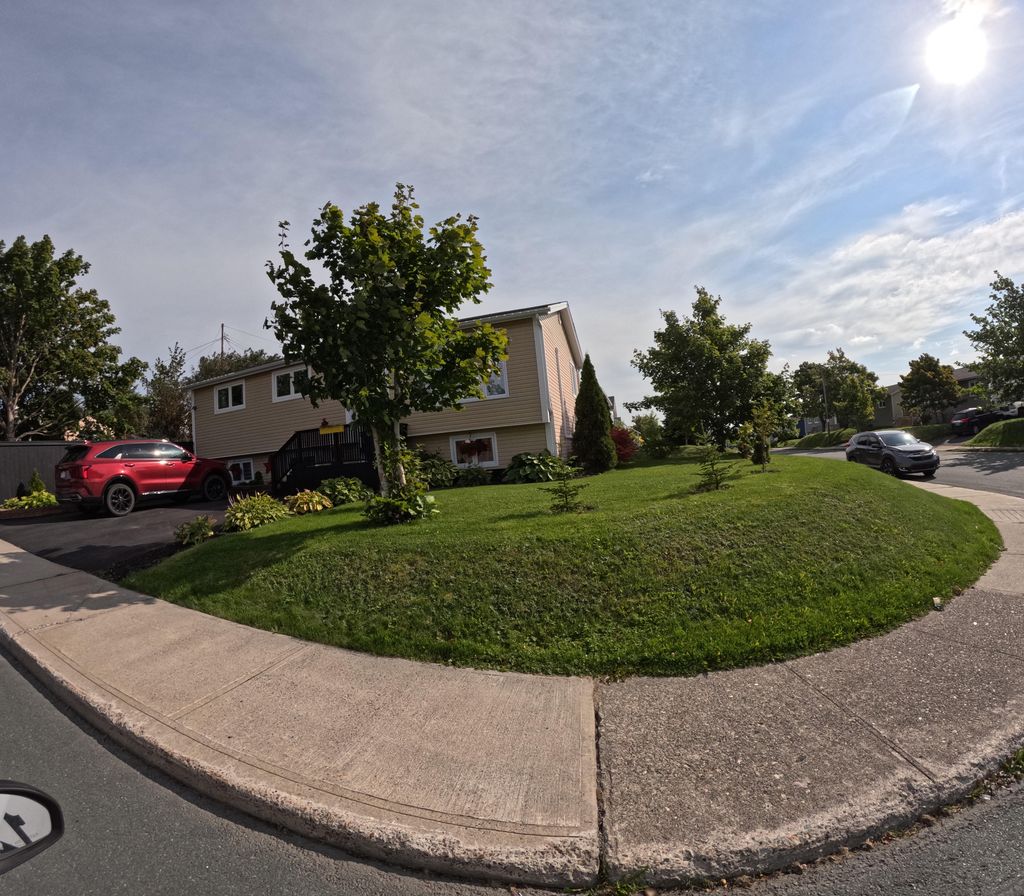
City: st_johns